Field crop: tomato
Growth stage: 1
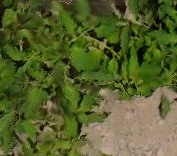
Species: tomato